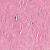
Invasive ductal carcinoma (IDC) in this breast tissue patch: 0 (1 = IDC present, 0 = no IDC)